Question: I have the following layout:
'''
<?xml version="1.0" encoding="utf-8"?>
<RelativeLayout xmlns:android="http://schemas.android.com/apk/res/android"
android:layout_width="fill_parent"
android:layout_height="wrap_content"
android:orientation="vertical">
<ImageView
android:id="@+id/img"
android:layout_width="fill_parent"
android:layout_height="wrap_content"
android:adjustViewBounds="true"
android:scaleType="centerCrop"
android:src="@drawable/miclubpyme_backgroundl" />
<TextView
android:id="@+id/txtStoreName"
android:layout_width="wrap_content"
android:layout_height="wrap_content"
android:layout_alignParentBottom="true"
android:text="I am a text"
android:textAppearance="?android:attr/textAppearanceMedium" />
</RelativeLayout>
'''
I would like to have the TextView to align to the bottom of the ImageView, but not outside it. Adding the layout_alignParentBottom makes the RelativeView to occupy the full height of the screen.
Here is an image exemplyfing this:
''
Any help would be greatly appreciated.
Thanks!
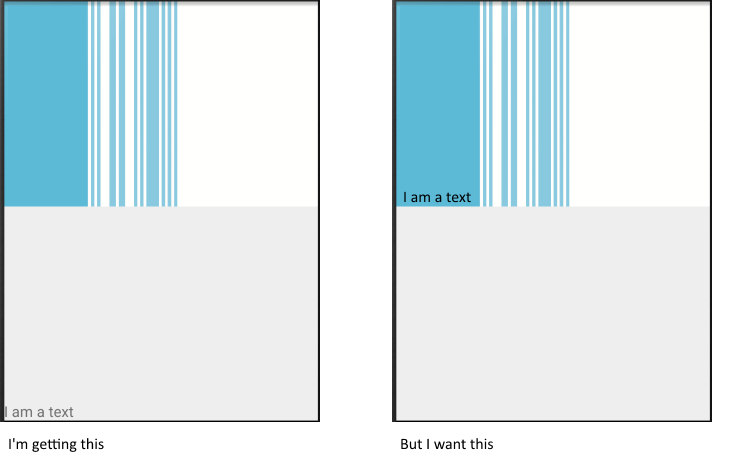
Answer: You would have to nest your ImageView and your TextView inside a ViewGroup which has the same height as your ImageView.
'''
<?xml version="1.0" encoding="utf-8"?>
<RelativeLayout xmlns:android="http://schemas.android.com/apk/res/android"
android:layout_width="fill_parent"
android:layout_height="wrap_content">
<FrameLayout
android:layout_width="wrap_content"
android:layout_height="wrap_content">
<ImageView
android:id="@+id/img"
android:layout_width="fill_parent"
android:layout_height="wrap_content"
android:adjustViewBounds="true"
android:scaleType="centerCrop"
android:src="@drawable/miclubpyme_backgroundl" />
<TextView
android:id="@+id/txtStoreName"
android:layout_width="wrap_content"
android:layout_height="wrap_content"
android:layout_gravity="bottom"
android:text="I am a text"
android:textAppearance="?android:attr/textAppearanceMedium" />
</FrameLayout>
</RelativeLayout>
'''